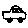
Label: car